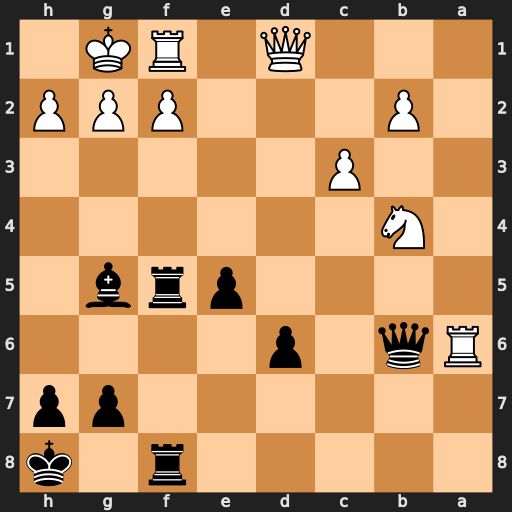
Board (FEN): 5r1k/6pp/Rq1p4/4prb1/1N6/2P5/1P3PPP/3Q1RK1
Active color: b
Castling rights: -
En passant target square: -
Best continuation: Rxf2 Rxb6 Rxf1+ Qxf1 Be3+